Interaction volume radius: 10 \u00c5
Interaction volume height: 20 \u00c5
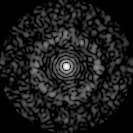
Disorder parameter: 0.8549